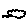
Label: cloud